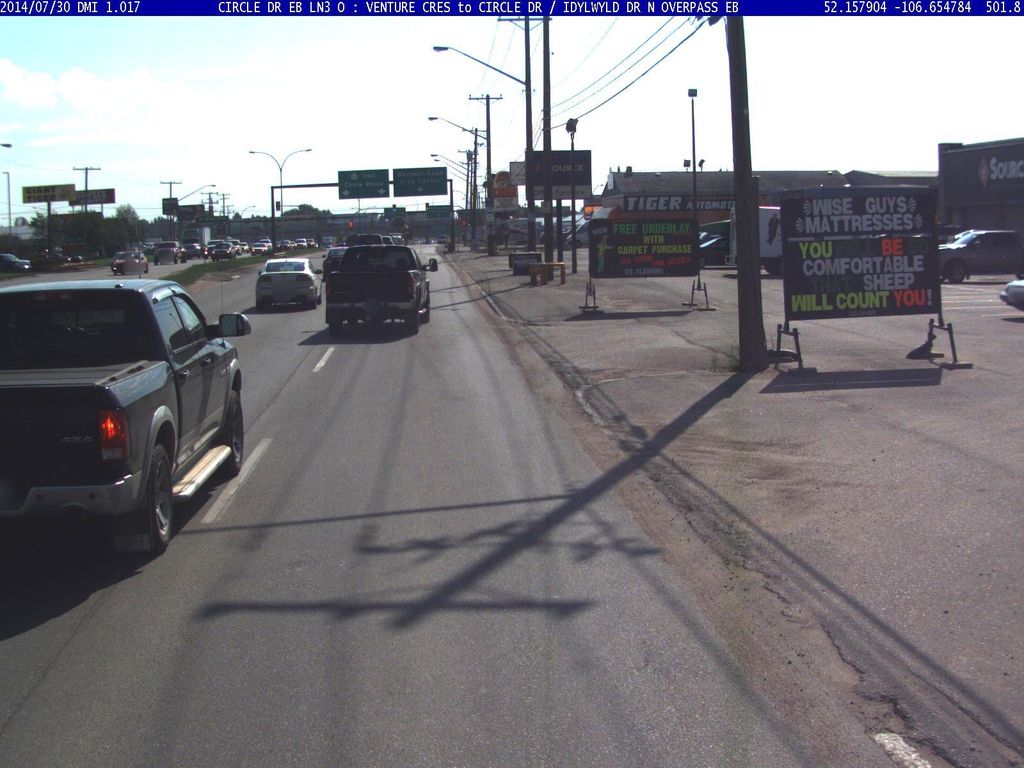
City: saskatoon